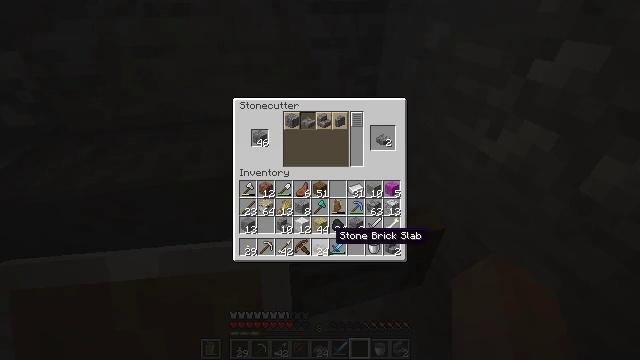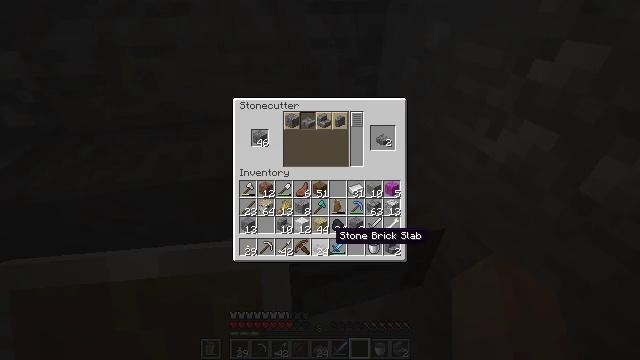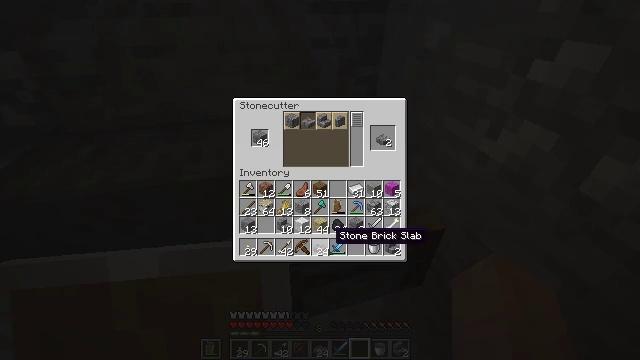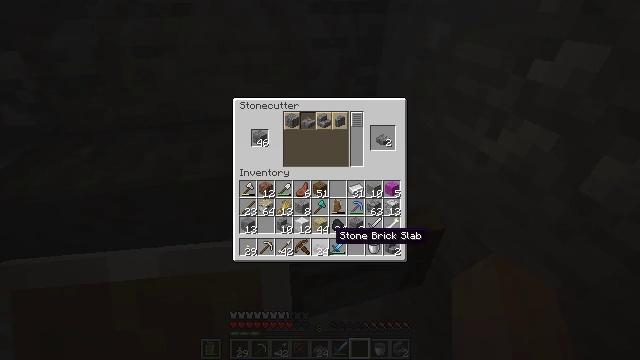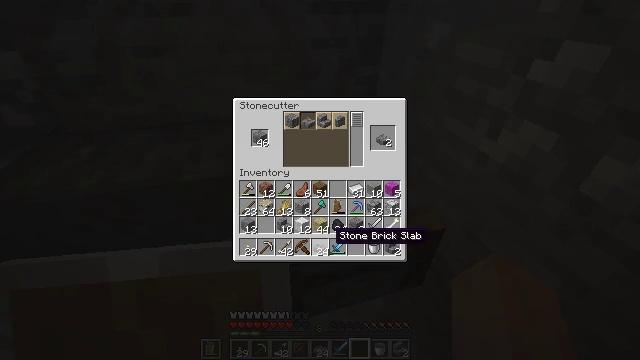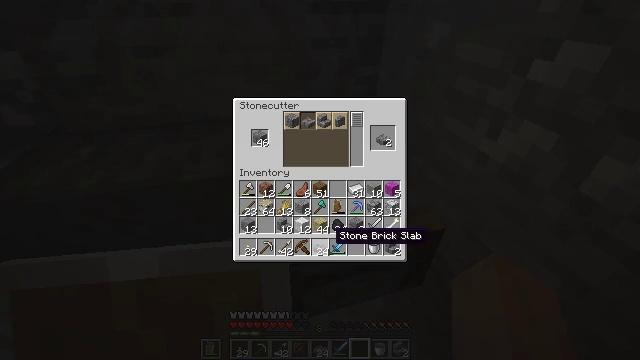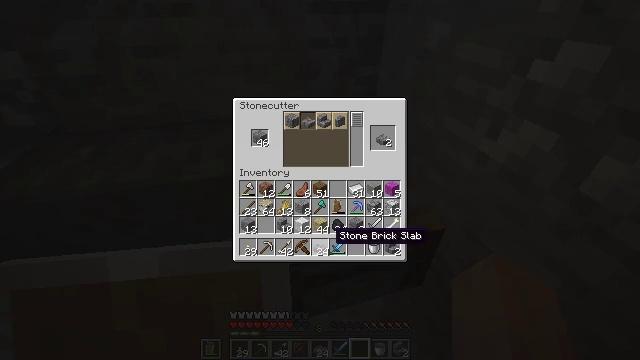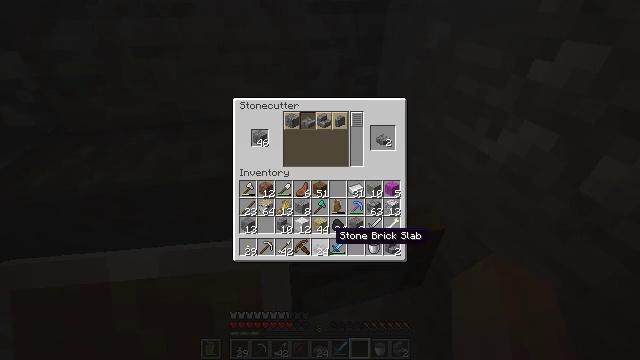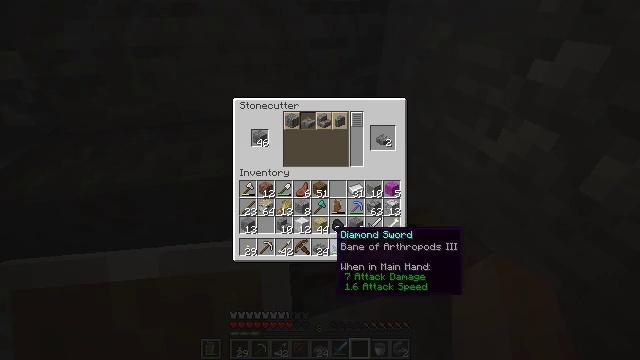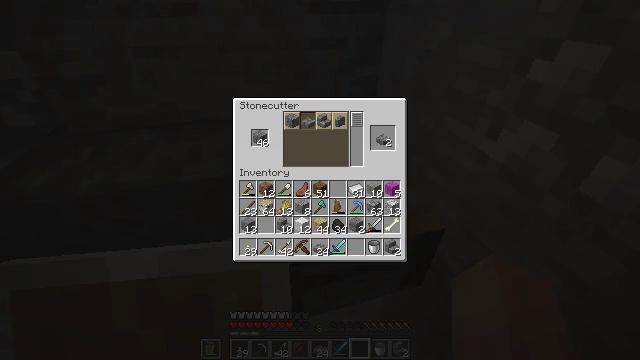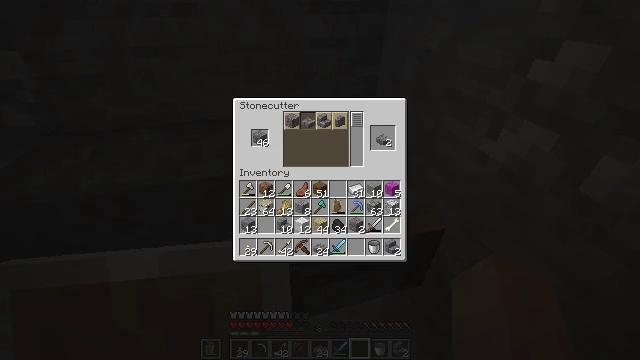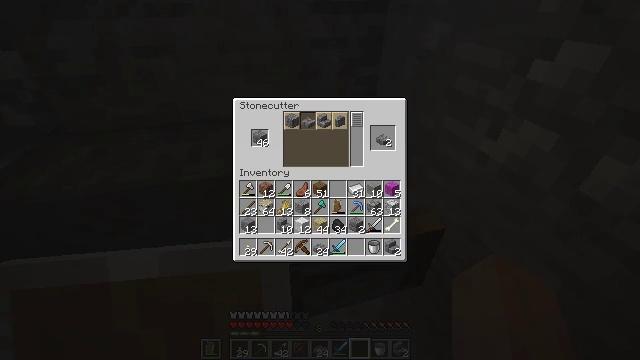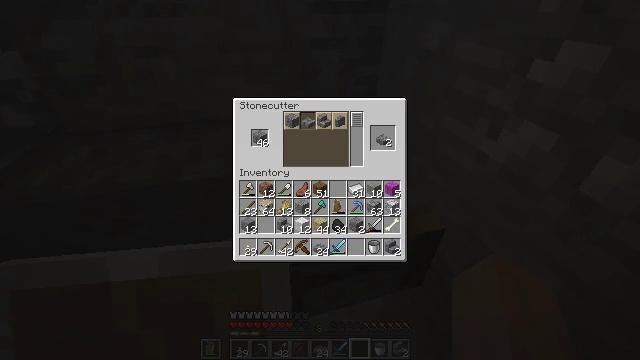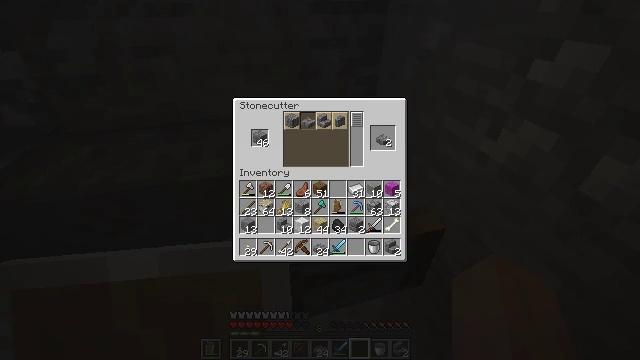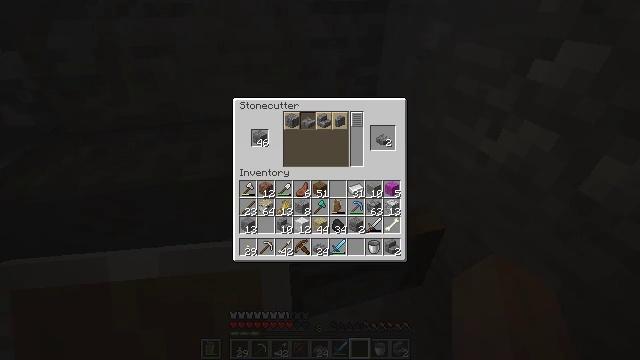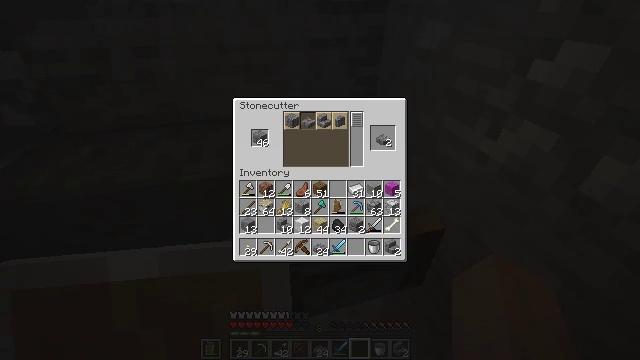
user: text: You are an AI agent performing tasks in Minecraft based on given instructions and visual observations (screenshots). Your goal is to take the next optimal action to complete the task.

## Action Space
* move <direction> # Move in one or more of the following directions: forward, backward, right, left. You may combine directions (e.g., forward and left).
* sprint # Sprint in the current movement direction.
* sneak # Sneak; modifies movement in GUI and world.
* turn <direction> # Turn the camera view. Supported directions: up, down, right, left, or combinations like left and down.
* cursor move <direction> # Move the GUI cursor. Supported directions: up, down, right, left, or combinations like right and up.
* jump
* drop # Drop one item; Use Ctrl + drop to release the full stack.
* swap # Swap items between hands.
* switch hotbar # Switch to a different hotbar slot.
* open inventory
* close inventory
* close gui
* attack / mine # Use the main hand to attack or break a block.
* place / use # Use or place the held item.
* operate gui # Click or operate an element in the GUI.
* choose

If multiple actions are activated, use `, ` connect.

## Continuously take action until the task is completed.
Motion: motion action
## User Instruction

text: Arrange stone bricks to craft stone brick stairs.
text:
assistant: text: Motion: no_op
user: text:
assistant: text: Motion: no_op
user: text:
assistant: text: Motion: no_op
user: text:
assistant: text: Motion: no_op
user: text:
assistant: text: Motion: no_op
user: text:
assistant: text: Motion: no_op
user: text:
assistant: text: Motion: no_op
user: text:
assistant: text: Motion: no_op
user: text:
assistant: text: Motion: cursor move up
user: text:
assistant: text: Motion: cursor move up
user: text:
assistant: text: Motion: cursor move left and up
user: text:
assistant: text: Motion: cursor move left and up
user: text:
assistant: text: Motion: no_op
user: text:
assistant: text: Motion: no_op
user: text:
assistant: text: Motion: no_op
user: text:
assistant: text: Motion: no_op
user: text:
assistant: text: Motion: no_op
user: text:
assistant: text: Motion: no_op
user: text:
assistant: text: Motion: no_op
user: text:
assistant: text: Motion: no_op
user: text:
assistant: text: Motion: no_op
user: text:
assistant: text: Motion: cursor move up
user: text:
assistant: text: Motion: no_op
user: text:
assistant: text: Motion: no_op
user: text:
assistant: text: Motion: cursor move right
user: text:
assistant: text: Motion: cursor move right
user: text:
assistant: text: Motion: no_op
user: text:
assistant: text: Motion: no_op
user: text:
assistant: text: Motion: no_op
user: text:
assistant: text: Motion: no_op